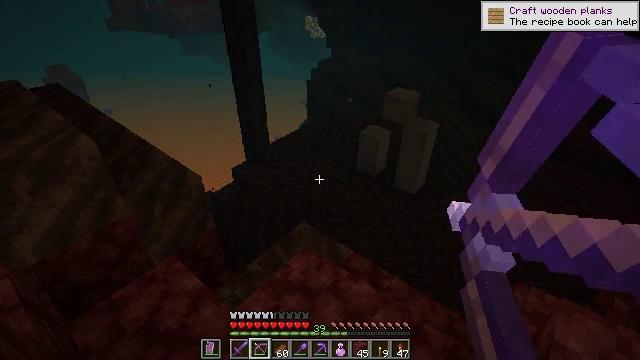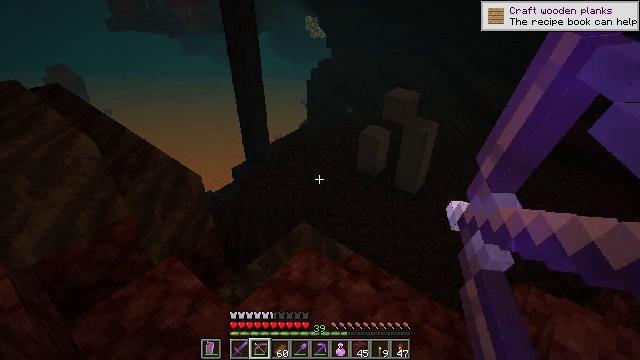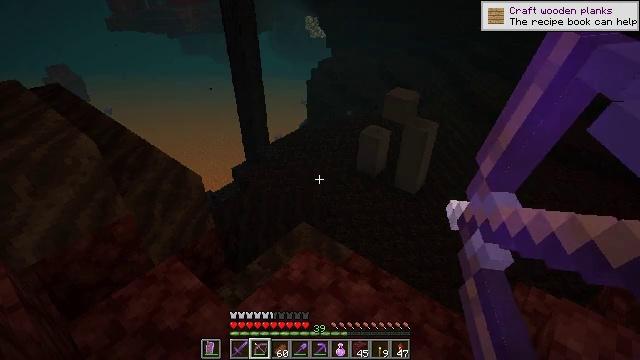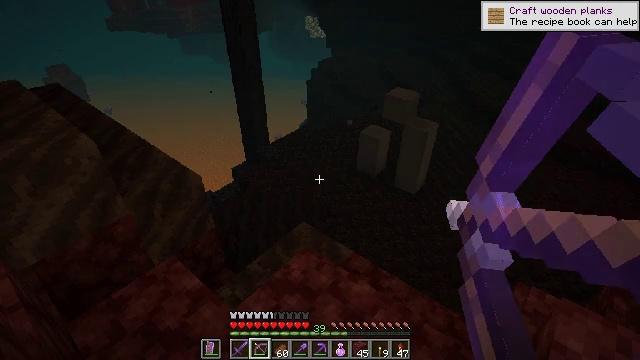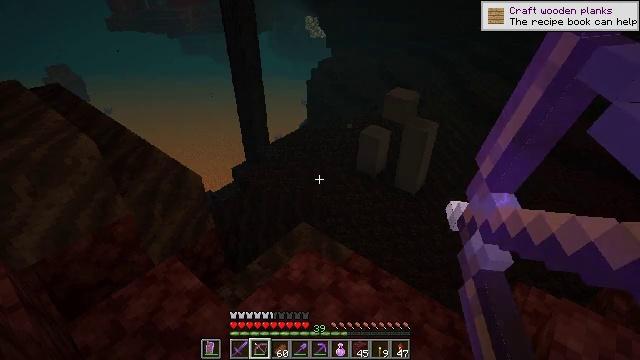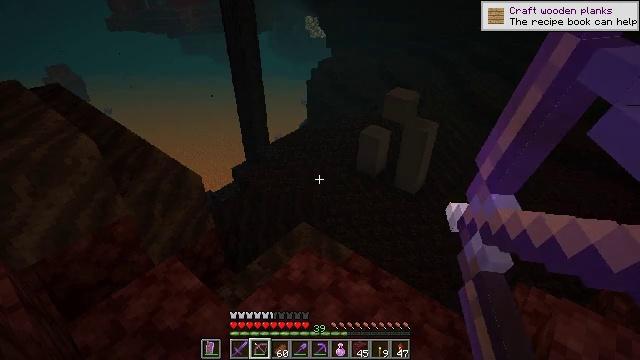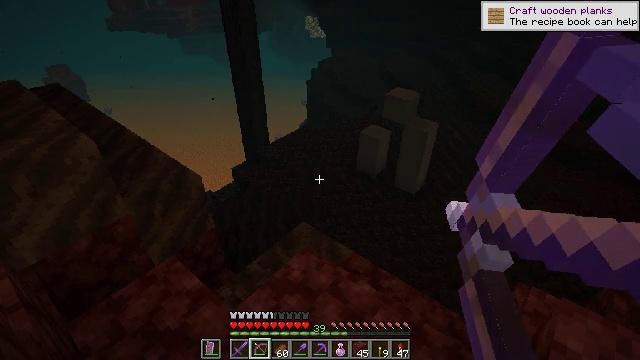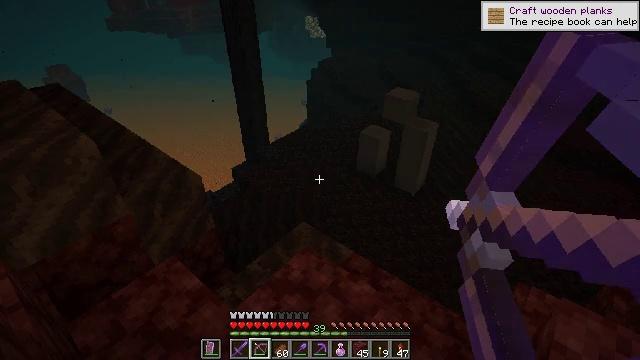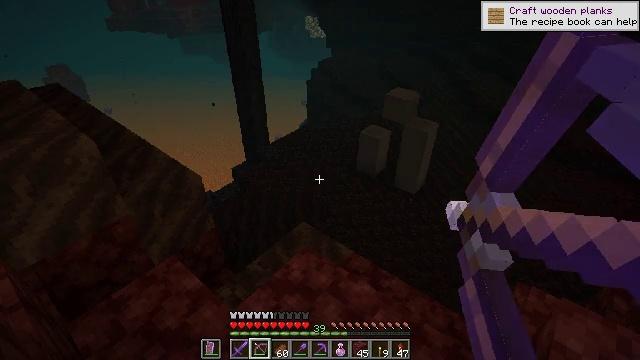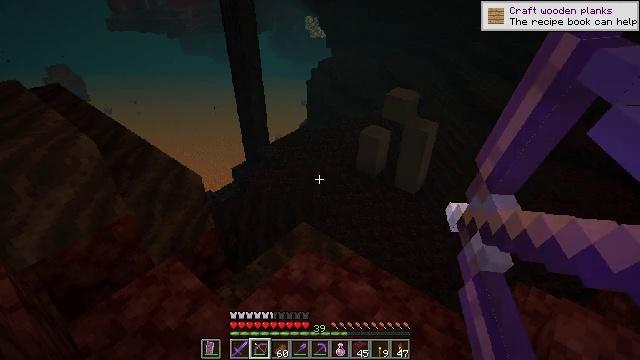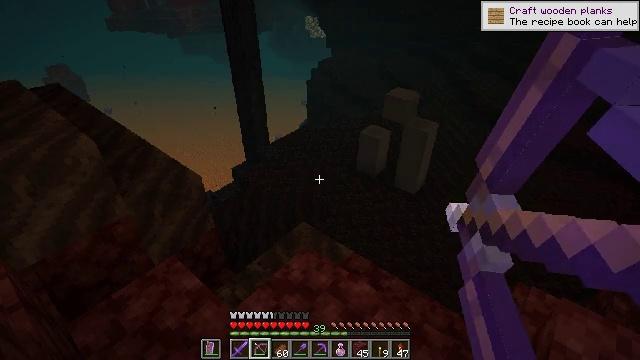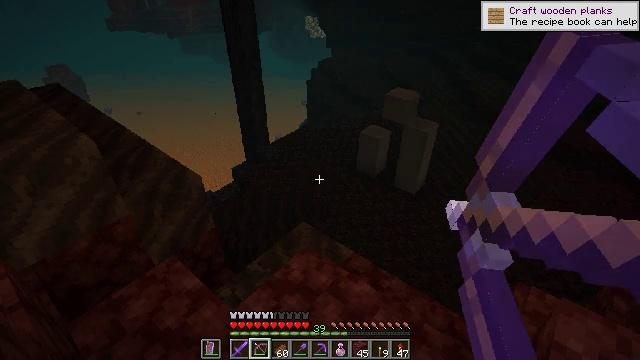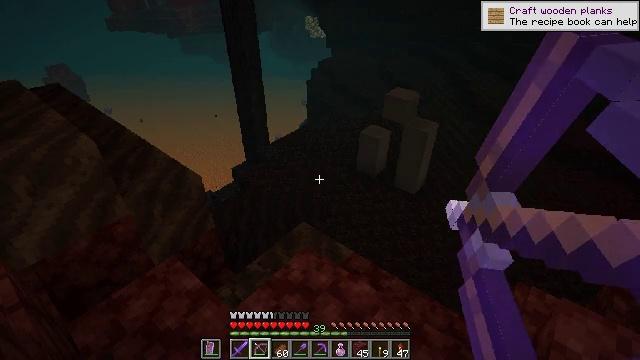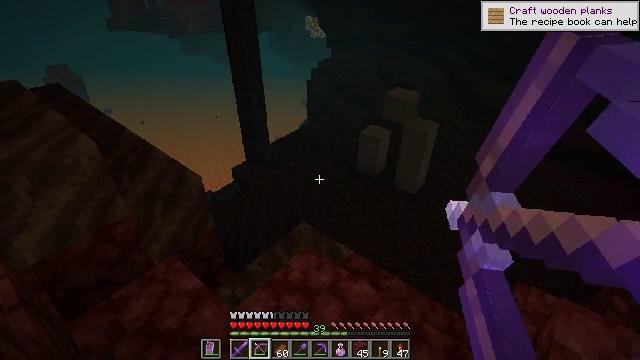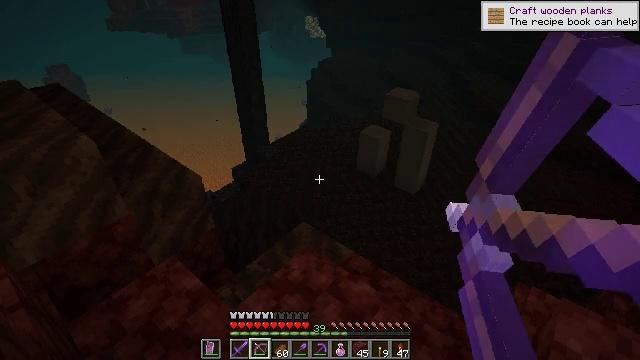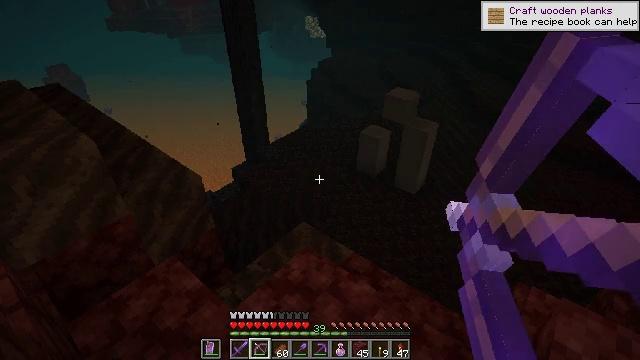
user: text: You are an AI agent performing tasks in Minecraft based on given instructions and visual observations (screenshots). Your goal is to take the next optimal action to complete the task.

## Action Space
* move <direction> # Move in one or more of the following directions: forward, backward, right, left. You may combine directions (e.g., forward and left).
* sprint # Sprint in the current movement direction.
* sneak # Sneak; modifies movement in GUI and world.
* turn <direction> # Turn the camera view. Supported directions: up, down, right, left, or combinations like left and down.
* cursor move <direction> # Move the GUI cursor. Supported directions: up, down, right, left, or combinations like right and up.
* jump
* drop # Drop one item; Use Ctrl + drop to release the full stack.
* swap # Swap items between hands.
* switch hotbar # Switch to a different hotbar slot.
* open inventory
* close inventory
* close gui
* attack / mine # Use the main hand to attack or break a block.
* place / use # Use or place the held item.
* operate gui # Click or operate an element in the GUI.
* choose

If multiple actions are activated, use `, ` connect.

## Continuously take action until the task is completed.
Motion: motion action
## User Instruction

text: Dig soul sand to use for potions.
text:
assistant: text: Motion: use / place
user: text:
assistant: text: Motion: use / place
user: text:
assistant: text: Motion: use / place
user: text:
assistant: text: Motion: use / place
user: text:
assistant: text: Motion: use / place
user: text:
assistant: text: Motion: use / place
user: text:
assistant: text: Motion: use / place
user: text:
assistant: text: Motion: use / place
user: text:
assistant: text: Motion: use / place
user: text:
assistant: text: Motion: use / place
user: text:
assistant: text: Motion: use / place
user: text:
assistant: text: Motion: use / place
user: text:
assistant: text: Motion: use / place
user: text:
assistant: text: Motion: use / place
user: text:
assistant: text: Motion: use / place
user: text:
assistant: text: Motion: use / place
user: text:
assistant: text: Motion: use / place
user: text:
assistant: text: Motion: use / place
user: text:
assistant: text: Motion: use / place
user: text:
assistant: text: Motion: use / place
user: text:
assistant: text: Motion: use / place
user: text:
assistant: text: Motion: use / place
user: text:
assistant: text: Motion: use / place
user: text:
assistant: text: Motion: use / place
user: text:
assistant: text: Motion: use / place
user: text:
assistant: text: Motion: use / place
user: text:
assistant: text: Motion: use / place
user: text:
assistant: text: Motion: use / place
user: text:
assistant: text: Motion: use / place
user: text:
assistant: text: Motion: use / place